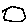
Label: hexagon